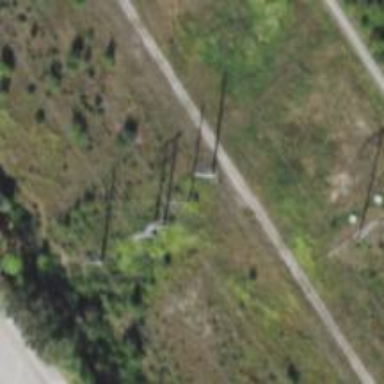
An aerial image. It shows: Power pole.